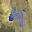
Label: 4